Field crop: maize
Growth stage: 2
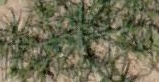
Species: salsola